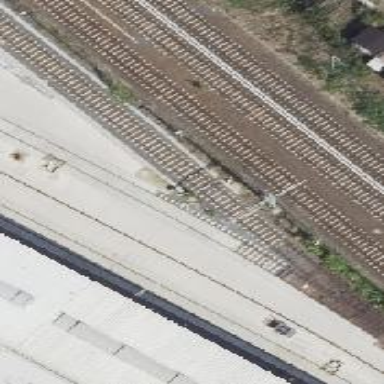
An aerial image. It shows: Railway signal.